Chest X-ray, PA view. Patient: 45 years old, sex M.
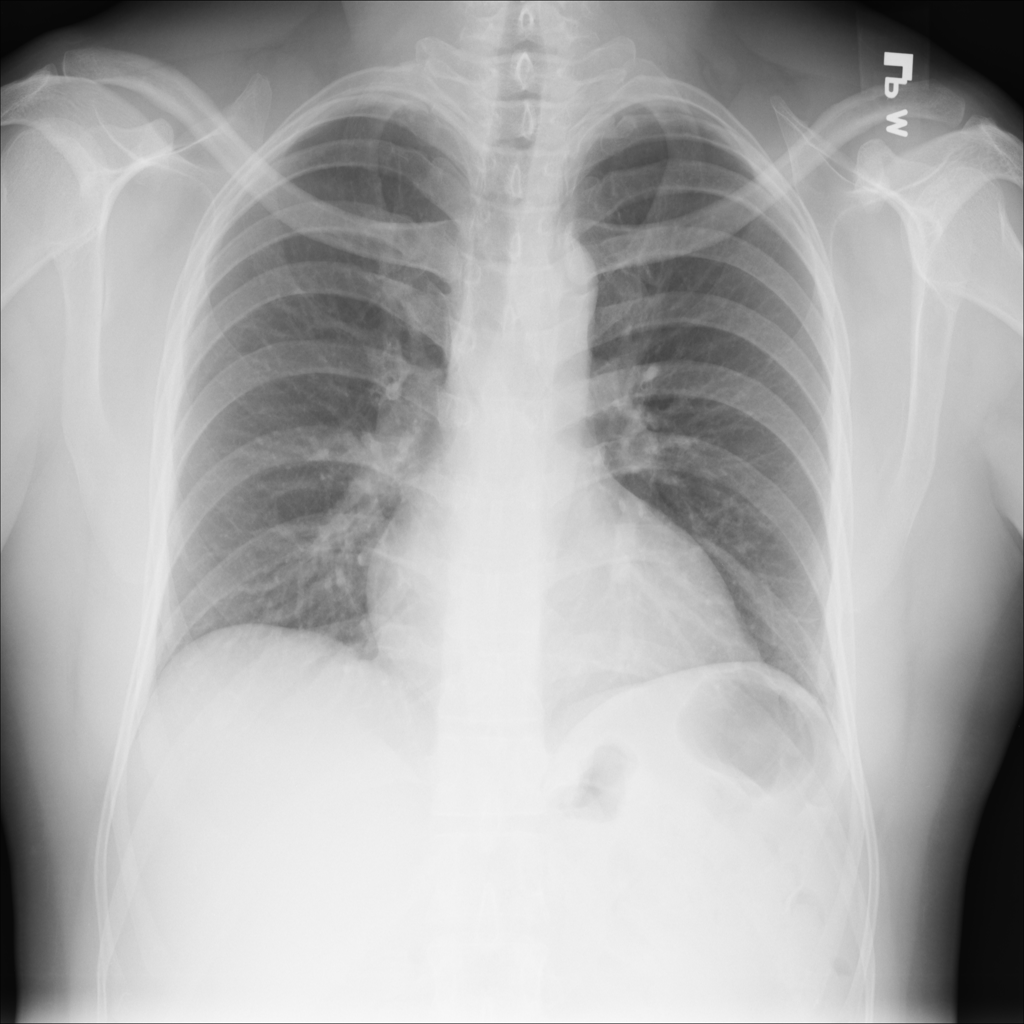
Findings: No Finding